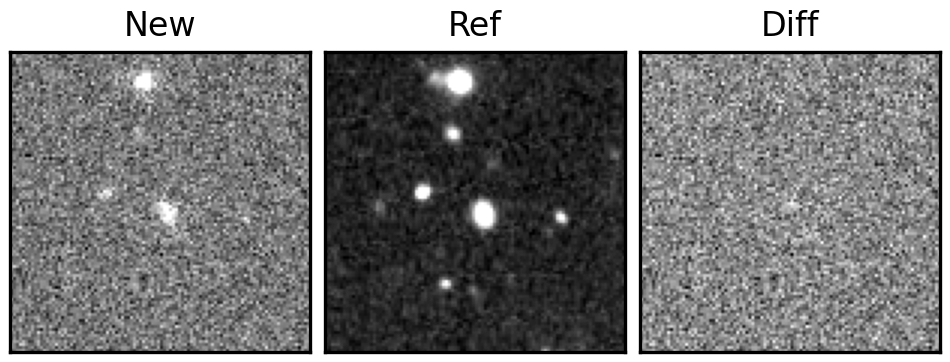
Label: real